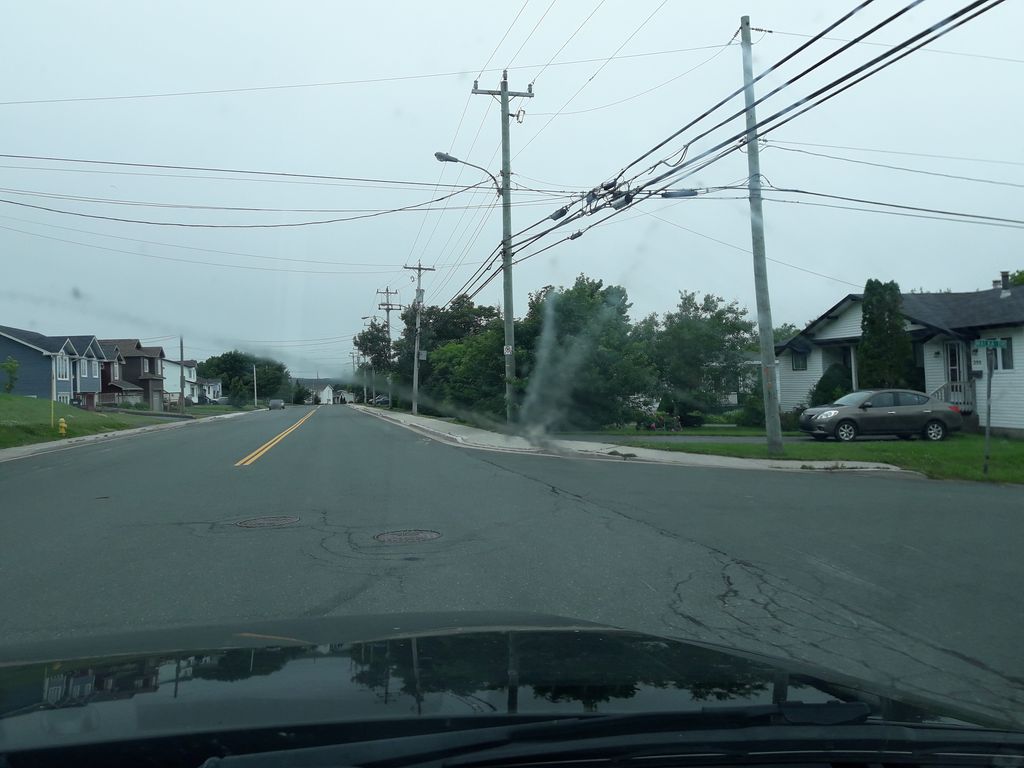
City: st_johns